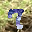
Label: 7